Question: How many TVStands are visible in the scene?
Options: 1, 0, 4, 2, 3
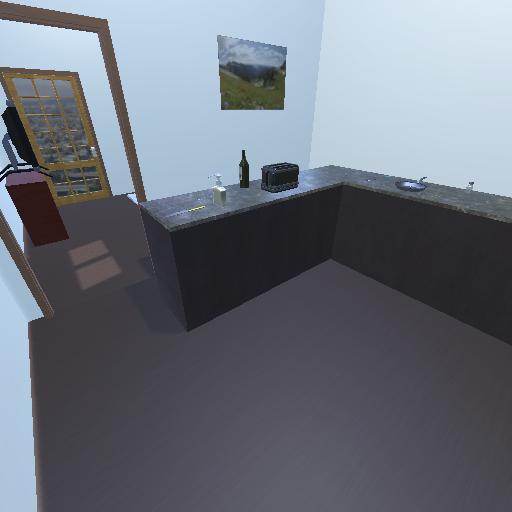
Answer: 1